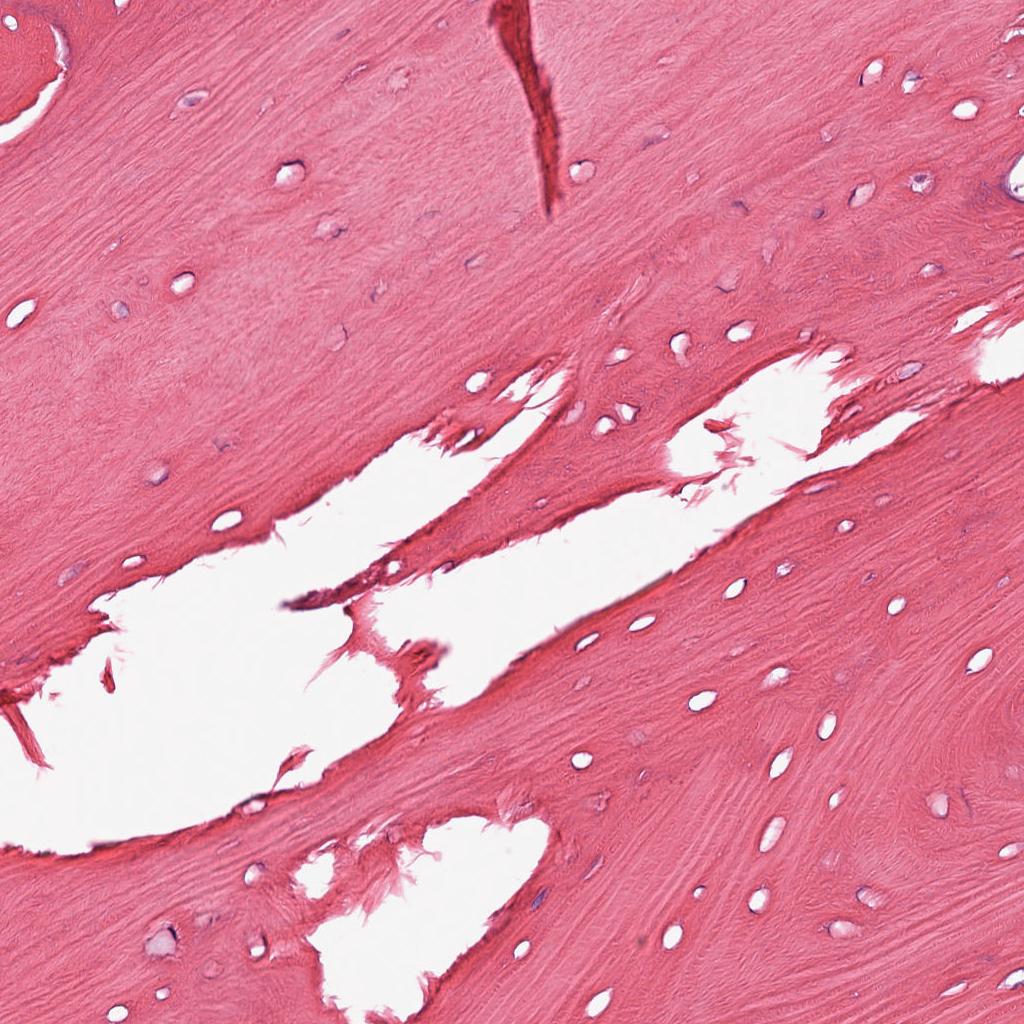
Label: Non-Tumor